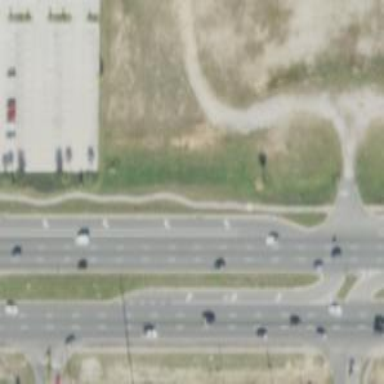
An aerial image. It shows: Asphalt road classified as trunk highway.